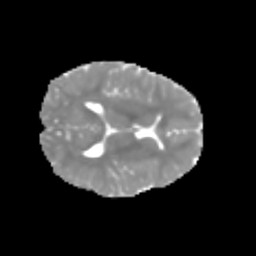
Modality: MD
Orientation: axial
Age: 6
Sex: female
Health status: healthy